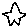
Label: star